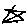
Label: star